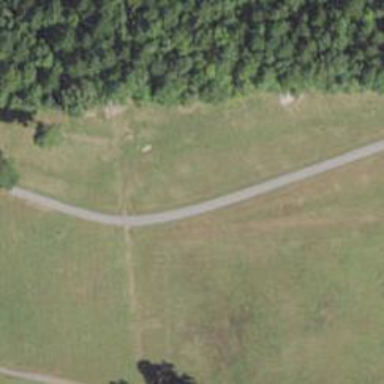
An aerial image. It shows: Disc golf tee area.